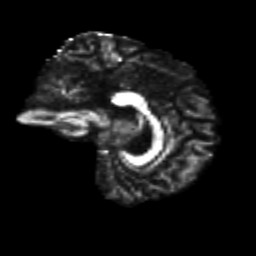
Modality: FA
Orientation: sagittal
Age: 42
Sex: female
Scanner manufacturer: siemens
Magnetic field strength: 3 T
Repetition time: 8.6 s
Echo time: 0.095 s